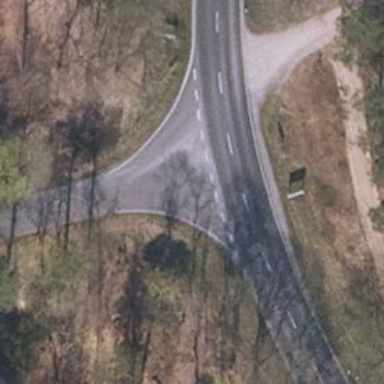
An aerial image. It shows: Secondary road with asphalt surface.